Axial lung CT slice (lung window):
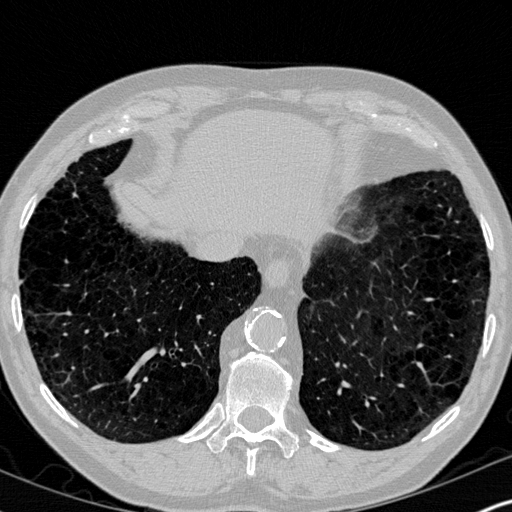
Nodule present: no